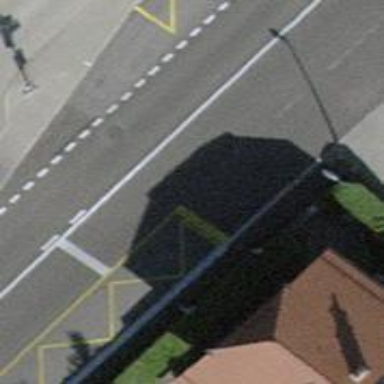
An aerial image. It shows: Platform for public transport and road usage.